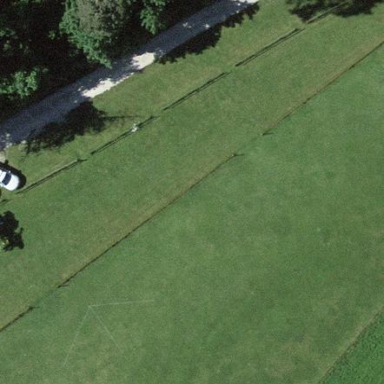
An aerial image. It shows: Grassy pitch designated for model aerodrome sport activities.